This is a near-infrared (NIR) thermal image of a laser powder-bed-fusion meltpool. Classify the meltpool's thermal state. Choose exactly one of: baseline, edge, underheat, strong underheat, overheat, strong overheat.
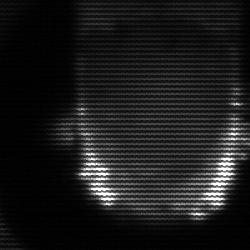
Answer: baseline